Interaction volume radius: 5 \u00c5
Interaction volume height: 20 \u00c5
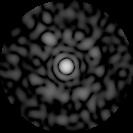
Disorder parameter: 0.8294